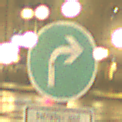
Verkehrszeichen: VorgeschriebeneFahrtrichtungRechts
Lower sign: BesondereFahrzeugeUndTransportgueter9
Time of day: Night
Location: Outdoor (Urban)
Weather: Overcast
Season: NotSpecified
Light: Artificial